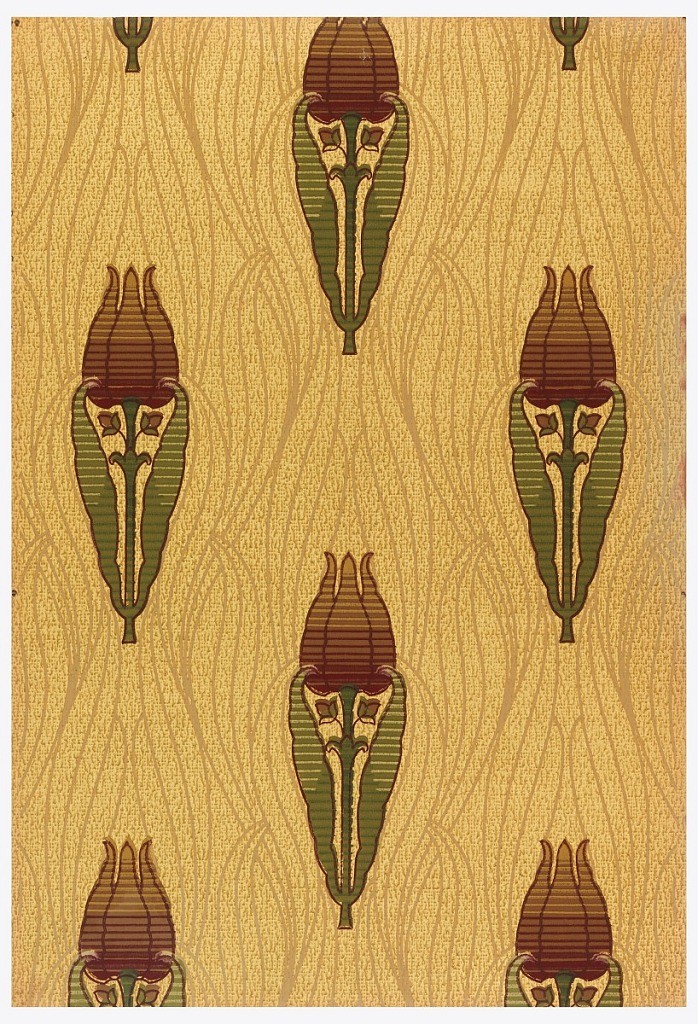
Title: Sidewall - sample
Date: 1906–08
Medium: Machine-printed on paper
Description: Ground of light brown overlapping leaves with staggered stemmed tulips in shades of brown and leaves that curve inward in shades of green.